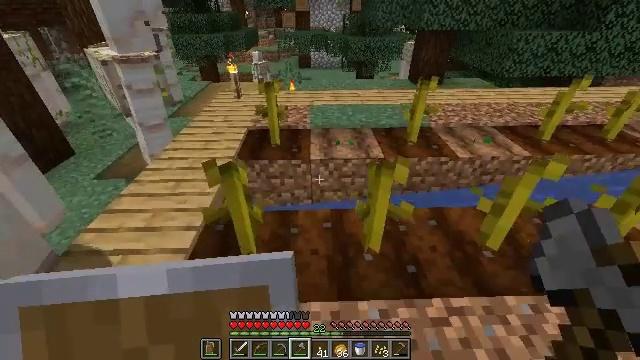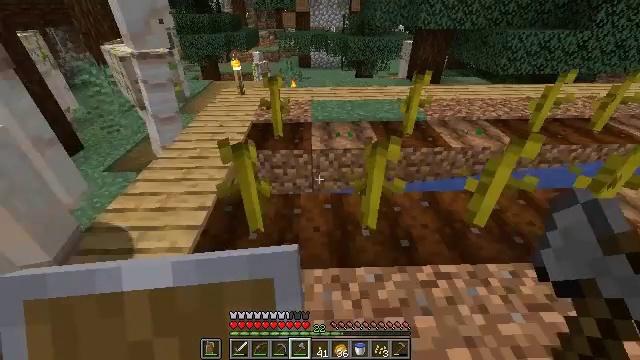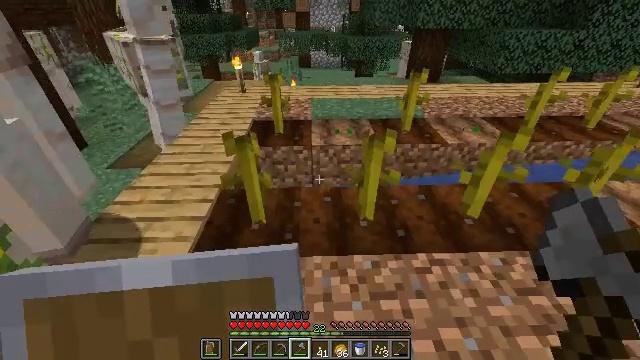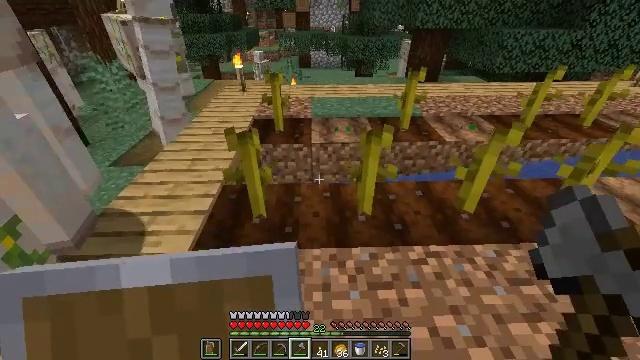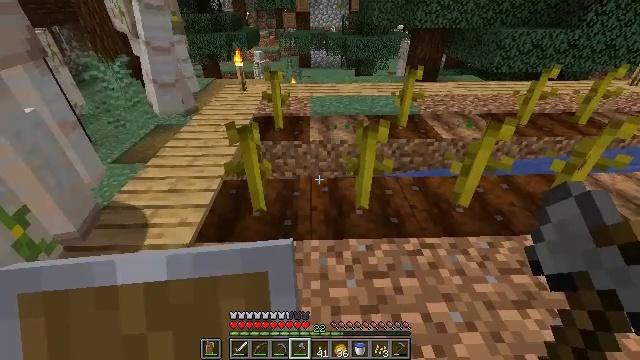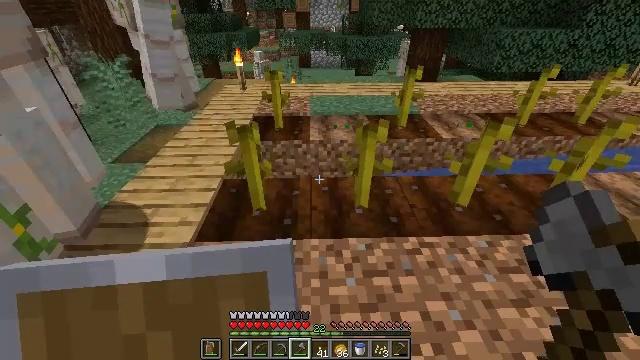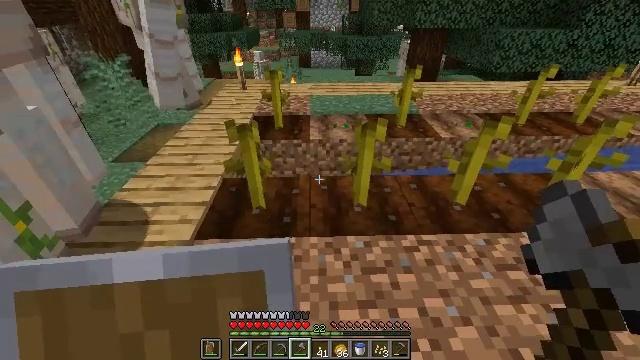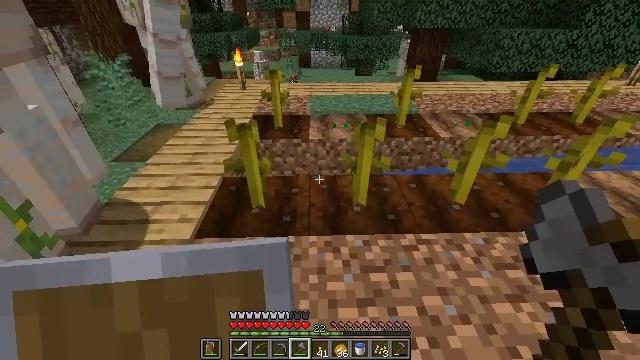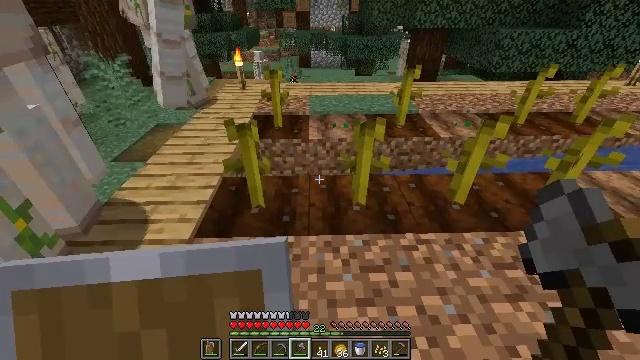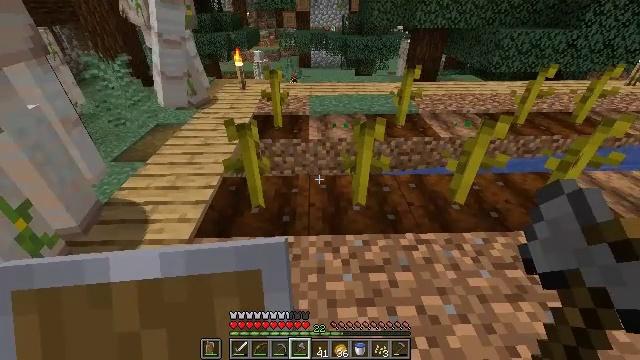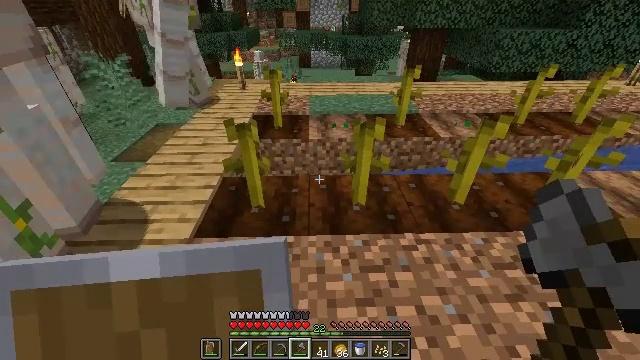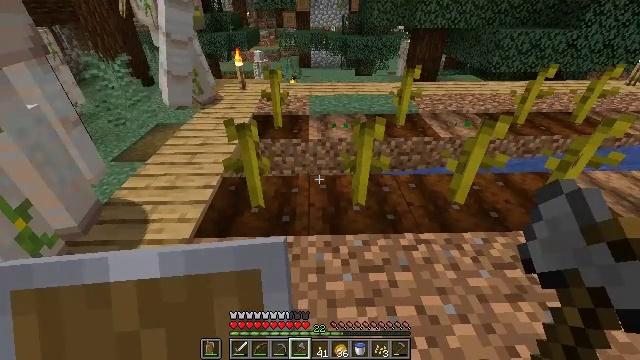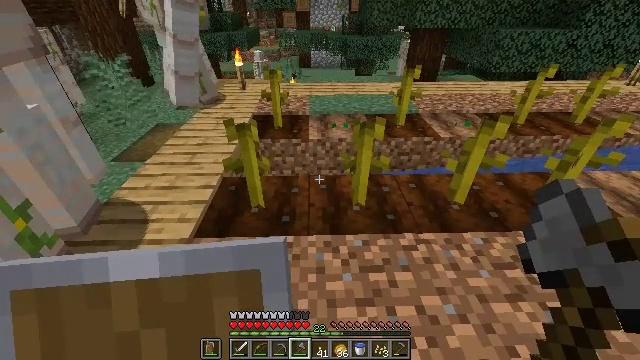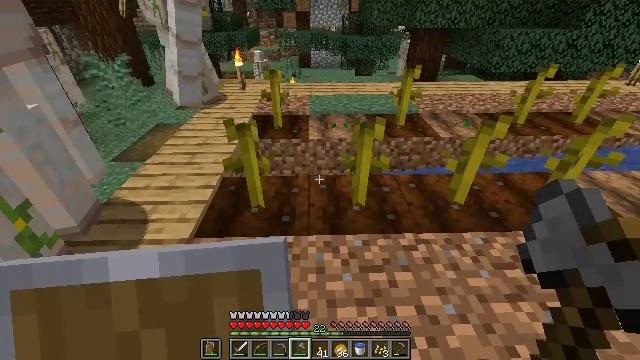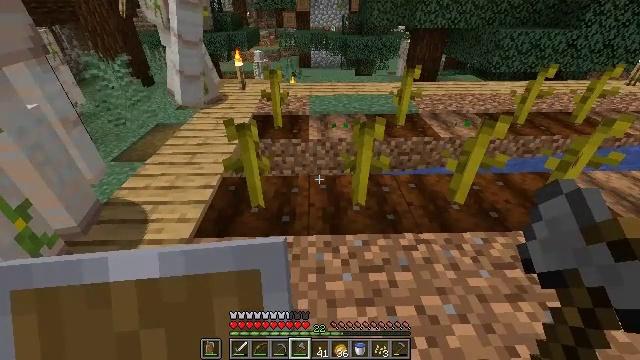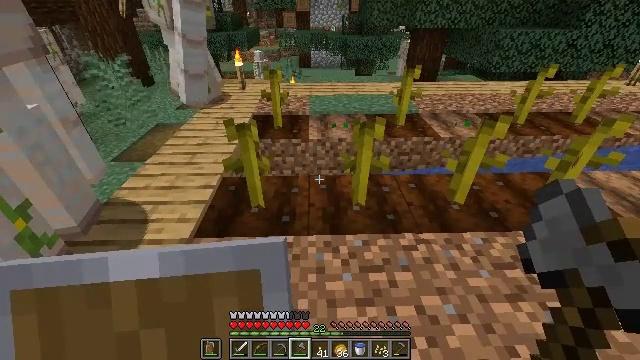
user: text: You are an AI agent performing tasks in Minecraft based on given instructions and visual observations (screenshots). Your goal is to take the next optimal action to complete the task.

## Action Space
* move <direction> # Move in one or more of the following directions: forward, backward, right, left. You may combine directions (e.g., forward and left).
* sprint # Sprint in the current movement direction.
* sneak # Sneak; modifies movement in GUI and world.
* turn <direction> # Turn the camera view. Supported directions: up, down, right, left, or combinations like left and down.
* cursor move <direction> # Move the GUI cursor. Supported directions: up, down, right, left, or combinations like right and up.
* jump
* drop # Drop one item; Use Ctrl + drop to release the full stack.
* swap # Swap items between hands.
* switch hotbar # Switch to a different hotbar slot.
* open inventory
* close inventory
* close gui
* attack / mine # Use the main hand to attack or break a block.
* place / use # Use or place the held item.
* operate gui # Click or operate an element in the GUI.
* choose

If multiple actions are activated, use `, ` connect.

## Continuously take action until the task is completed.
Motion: motion action
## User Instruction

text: Collect wheat crops.
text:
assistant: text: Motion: move back
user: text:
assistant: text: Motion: no_op
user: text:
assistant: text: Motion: no_op
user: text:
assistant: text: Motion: no_op
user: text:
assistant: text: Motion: no_op
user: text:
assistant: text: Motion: no_op
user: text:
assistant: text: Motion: no_op
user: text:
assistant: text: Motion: no_op
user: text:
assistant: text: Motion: no_op
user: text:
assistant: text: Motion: no_op
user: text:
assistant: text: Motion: no_op
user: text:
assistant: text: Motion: no_op
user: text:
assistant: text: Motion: no_op
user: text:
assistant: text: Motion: no_op
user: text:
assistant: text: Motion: no_op
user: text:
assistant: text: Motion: no_op
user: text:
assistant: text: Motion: move right
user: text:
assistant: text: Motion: move right
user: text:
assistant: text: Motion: move right
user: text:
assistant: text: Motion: move right
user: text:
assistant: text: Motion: move right
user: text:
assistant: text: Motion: move right
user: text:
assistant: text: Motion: move right, turn left
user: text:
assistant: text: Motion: move right, turn left and down
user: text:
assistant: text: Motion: turn right
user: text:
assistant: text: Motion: turn right
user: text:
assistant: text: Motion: no_op
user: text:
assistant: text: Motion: turn left
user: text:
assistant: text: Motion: move back, turn left
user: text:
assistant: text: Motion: move back, turn left and up